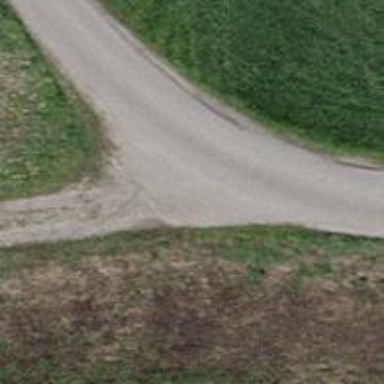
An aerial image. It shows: Track road with grade1 pebblestone surface.